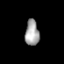
Tissue: prostate
Cell type: Fibroblasts
Senescence score: 0.8487
Nuclear area (px): 350
Mean DAPI intensity: 165.183